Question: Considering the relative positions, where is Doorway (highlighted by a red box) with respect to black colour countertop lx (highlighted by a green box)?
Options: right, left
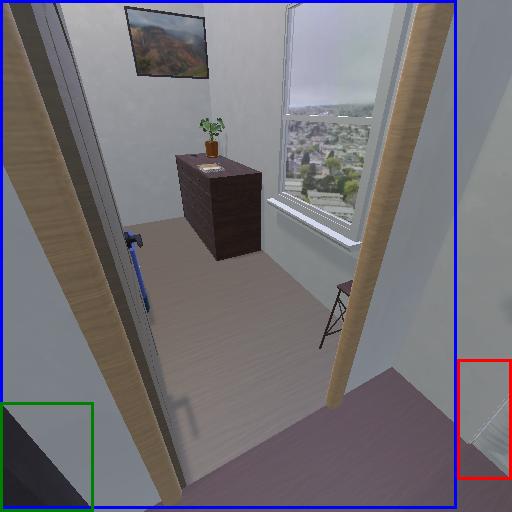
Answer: right